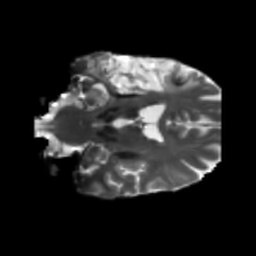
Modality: T2w
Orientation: coronal
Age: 56
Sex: male
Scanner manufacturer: siemens
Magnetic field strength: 3 T
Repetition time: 5.25 s
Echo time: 0.08 s